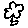
Label: flower